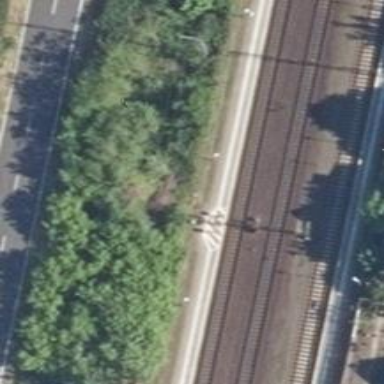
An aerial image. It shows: Railway with electrified contact lines.